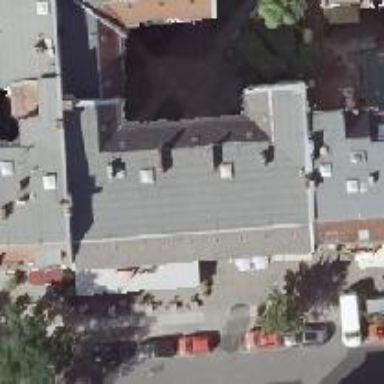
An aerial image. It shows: Restaurant.